Field crop: maize
Growth stage: 1
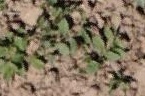
Species: convolvulus